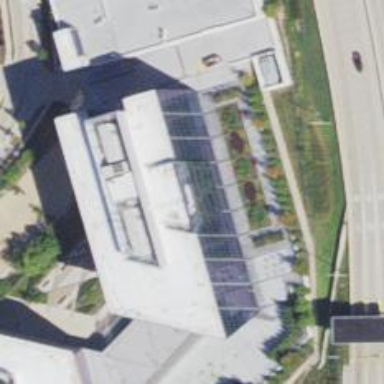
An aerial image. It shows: Office building.